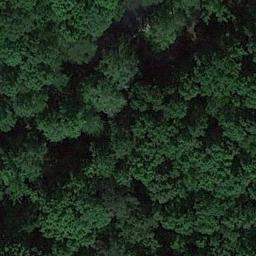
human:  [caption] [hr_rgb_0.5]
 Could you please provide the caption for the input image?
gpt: The forest has a lot of randomly arranged green trees .

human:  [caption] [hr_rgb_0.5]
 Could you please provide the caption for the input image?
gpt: Many green trees are in a forest .

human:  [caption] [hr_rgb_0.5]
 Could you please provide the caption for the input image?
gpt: The forest is full of green trees .

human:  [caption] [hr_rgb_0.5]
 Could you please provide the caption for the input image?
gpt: There is a winding path in this forest .

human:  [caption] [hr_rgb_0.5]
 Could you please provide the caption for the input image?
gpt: A forest with many green trees .